Question: I'm trying to model this constraint in GMPL.

As far as I can understand, part means " all the 'j's which satisfies the property d < D "
I'm pretty new to it so I couldn't manage to model it correctly. Any suggestions?
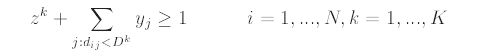
Answer: Ok, did it this way:
'''
s.t. c3{i in N, k in K} : z[k] + sum{j in M : d[i,j] < b[k]} y[j] >= 1;
'''
"b" is used in case of "D".